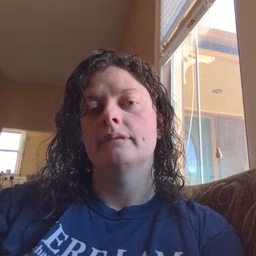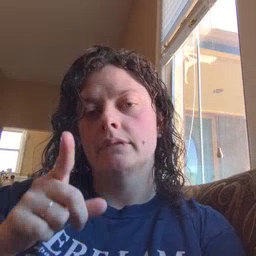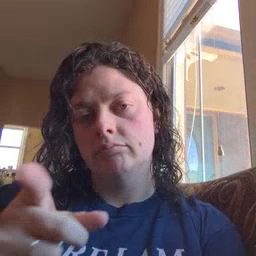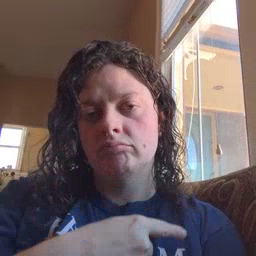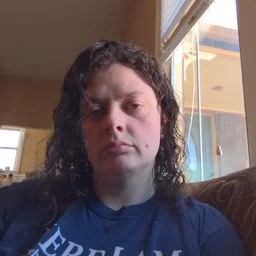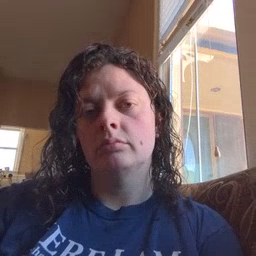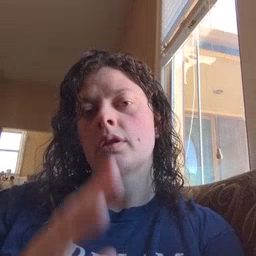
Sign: hesheit